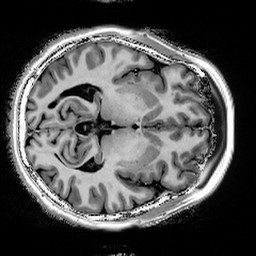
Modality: T1w
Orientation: axial
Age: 53
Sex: male
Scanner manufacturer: siemens
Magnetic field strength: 3 T
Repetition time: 5 s
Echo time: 0.00298 s